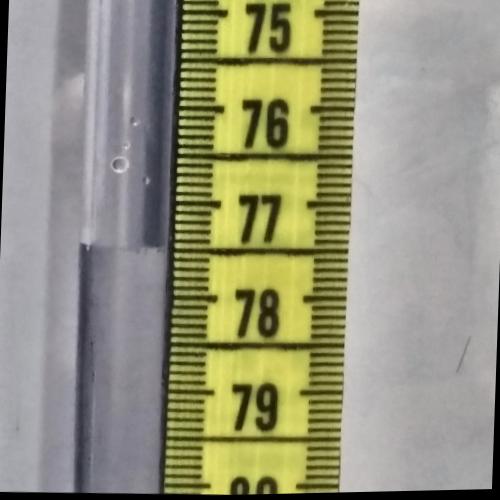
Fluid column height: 77.5 cm